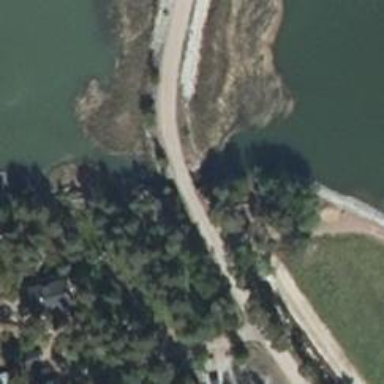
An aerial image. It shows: Tertiary road passing over bridge.